Field crop: maize
Growth stage: 2
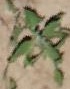
Species: atriplex